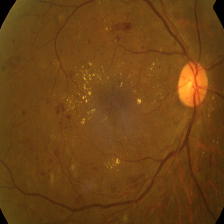
Diabetic retinopathy grade: Severe